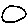
Label: circle